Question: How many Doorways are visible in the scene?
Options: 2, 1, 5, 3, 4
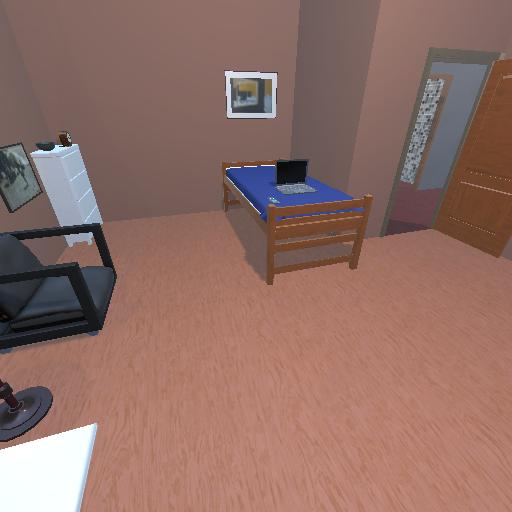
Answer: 2